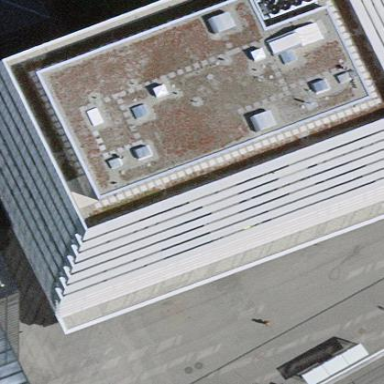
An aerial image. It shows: Office building.